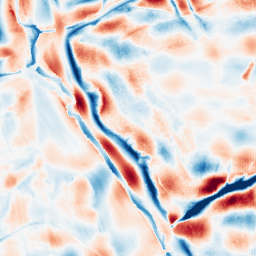
Category: wavelet
Decomposition family: wavelet_dwt
Decomposition parameters: wavelet: db8
level: 5
Upsampling method: fft_zeropad
Upsampling parameters: scale: 8
Upsampling scale: 8